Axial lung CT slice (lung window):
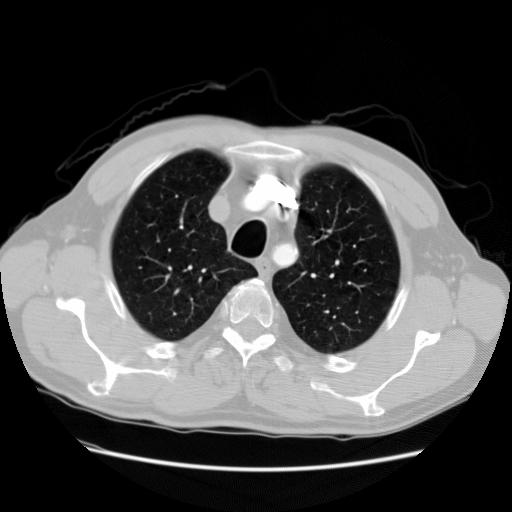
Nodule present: no